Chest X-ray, AP view. Patient: 48 years old, sex F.
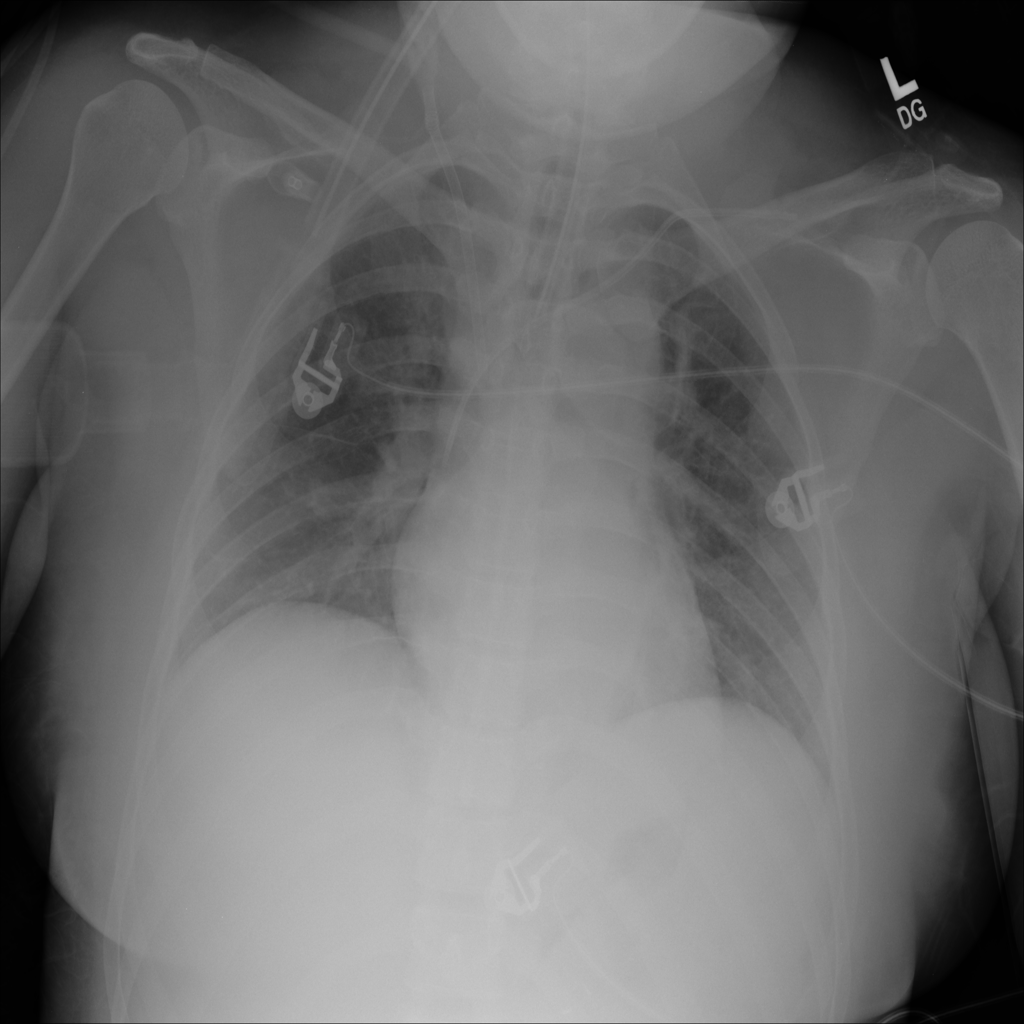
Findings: Atelectasis